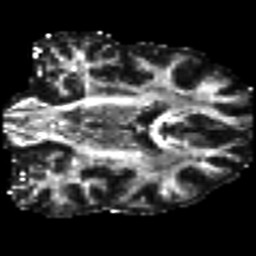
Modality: FA
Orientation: coronal
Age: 42
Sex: male
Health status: ill
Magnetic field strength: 3 T
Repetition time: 9 s
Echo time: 0.093 s